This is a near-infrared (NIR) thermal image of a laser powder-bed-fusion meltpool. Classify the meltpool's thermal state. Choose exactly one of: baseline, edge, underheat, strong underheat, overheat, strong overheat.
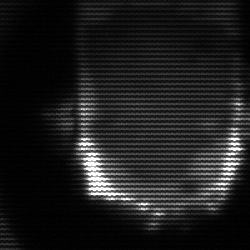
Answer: baseline